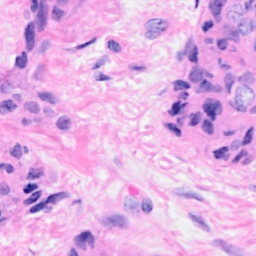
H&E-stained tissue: Breast